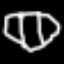
Label: diamond